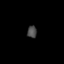
Tissue: skin
Cell type: Epithelial cells
Senescence score: 0.2539
Nuclear area (px): 112
Mean DAPI intensity: 73.8125